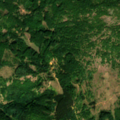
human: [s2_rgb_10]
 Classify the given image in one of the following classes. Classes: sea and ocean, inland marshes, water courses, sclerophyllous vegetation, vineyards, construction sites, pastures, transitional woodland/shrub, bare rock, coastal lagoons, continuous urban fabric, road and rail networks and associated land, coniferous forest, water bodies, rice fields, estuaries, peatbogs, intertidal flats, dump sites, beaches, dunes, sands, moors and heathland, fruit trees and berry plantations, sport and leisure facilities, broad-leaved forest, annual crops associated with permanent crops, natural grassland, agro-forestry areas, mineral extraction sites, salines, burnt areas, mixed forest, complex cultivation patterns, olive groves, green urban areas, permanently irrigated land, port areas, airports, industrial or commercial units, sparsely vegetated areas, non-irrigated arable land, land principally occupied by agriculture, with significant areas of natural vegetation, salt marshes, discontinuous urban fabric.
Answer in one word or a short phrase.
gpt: land principally occupied by agriculture, with significant areas of natural vegetation, broad-leaved forest, transitional woodland/shrub